Interaction volume radius: 10 \u00c5
Interaction volume height: 15 \u00c5
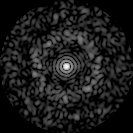
Disorder parameter: 0.8509